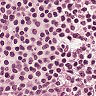
Metastatic tissue present: no